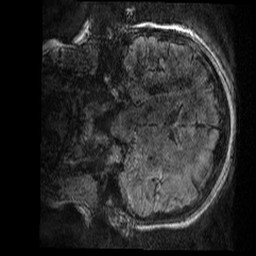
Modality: T2w
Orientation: coronal
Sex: female
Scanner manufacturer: ge
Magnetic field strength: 3 T
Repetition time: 6 s
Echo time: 0.1271 s